Question: I've created a mobile friendly site but I'm having a minor problem when the page is displayed at low resolutions, such as on a mobile.
<URL>
As you can see it looks fine in full screen, but at low resolution it looks like this:

There is 5px of padding missing from the bottom of the menu, even though I have defined it in the CSS.
Here is my code:
'''
/* =Menu
-------------------------------------------------------------- */
#access {
background: #333; /* Show a solid color for older browsers */
clear: both;
display: block;
float: left;
margin: 0 auto 6px;
min-width: 300px;
max-width: 880px;
min-height: 50px;
border: solid;
border-width: 10px;
border-color: #666;
padding: 0;
text-transform: uppercase;
}
#access ul {
font-size: 14px;
line-height: 30px;
list-style: none;
margin: 0;
padding: 5px;
}
#access li {
float: left;
position: relative;
margin: 5px 5px 5px 5px;
width: 135px;
height: 30px;
text-align: center;
background: #666;
}
'''
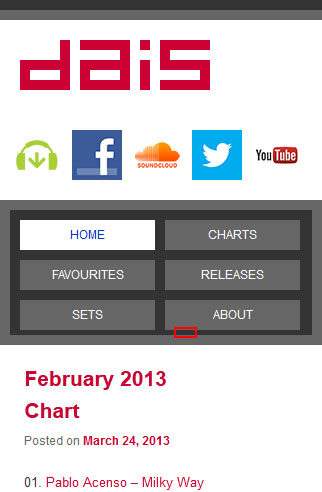
Answer: Put a float on your #access ul
Try this:
'''
#access ul {
font-size: 14px;
line-height: 30px;
list-style: none;
margin: 0;
padding: 5px;
float: left;
}
'''